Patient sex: M
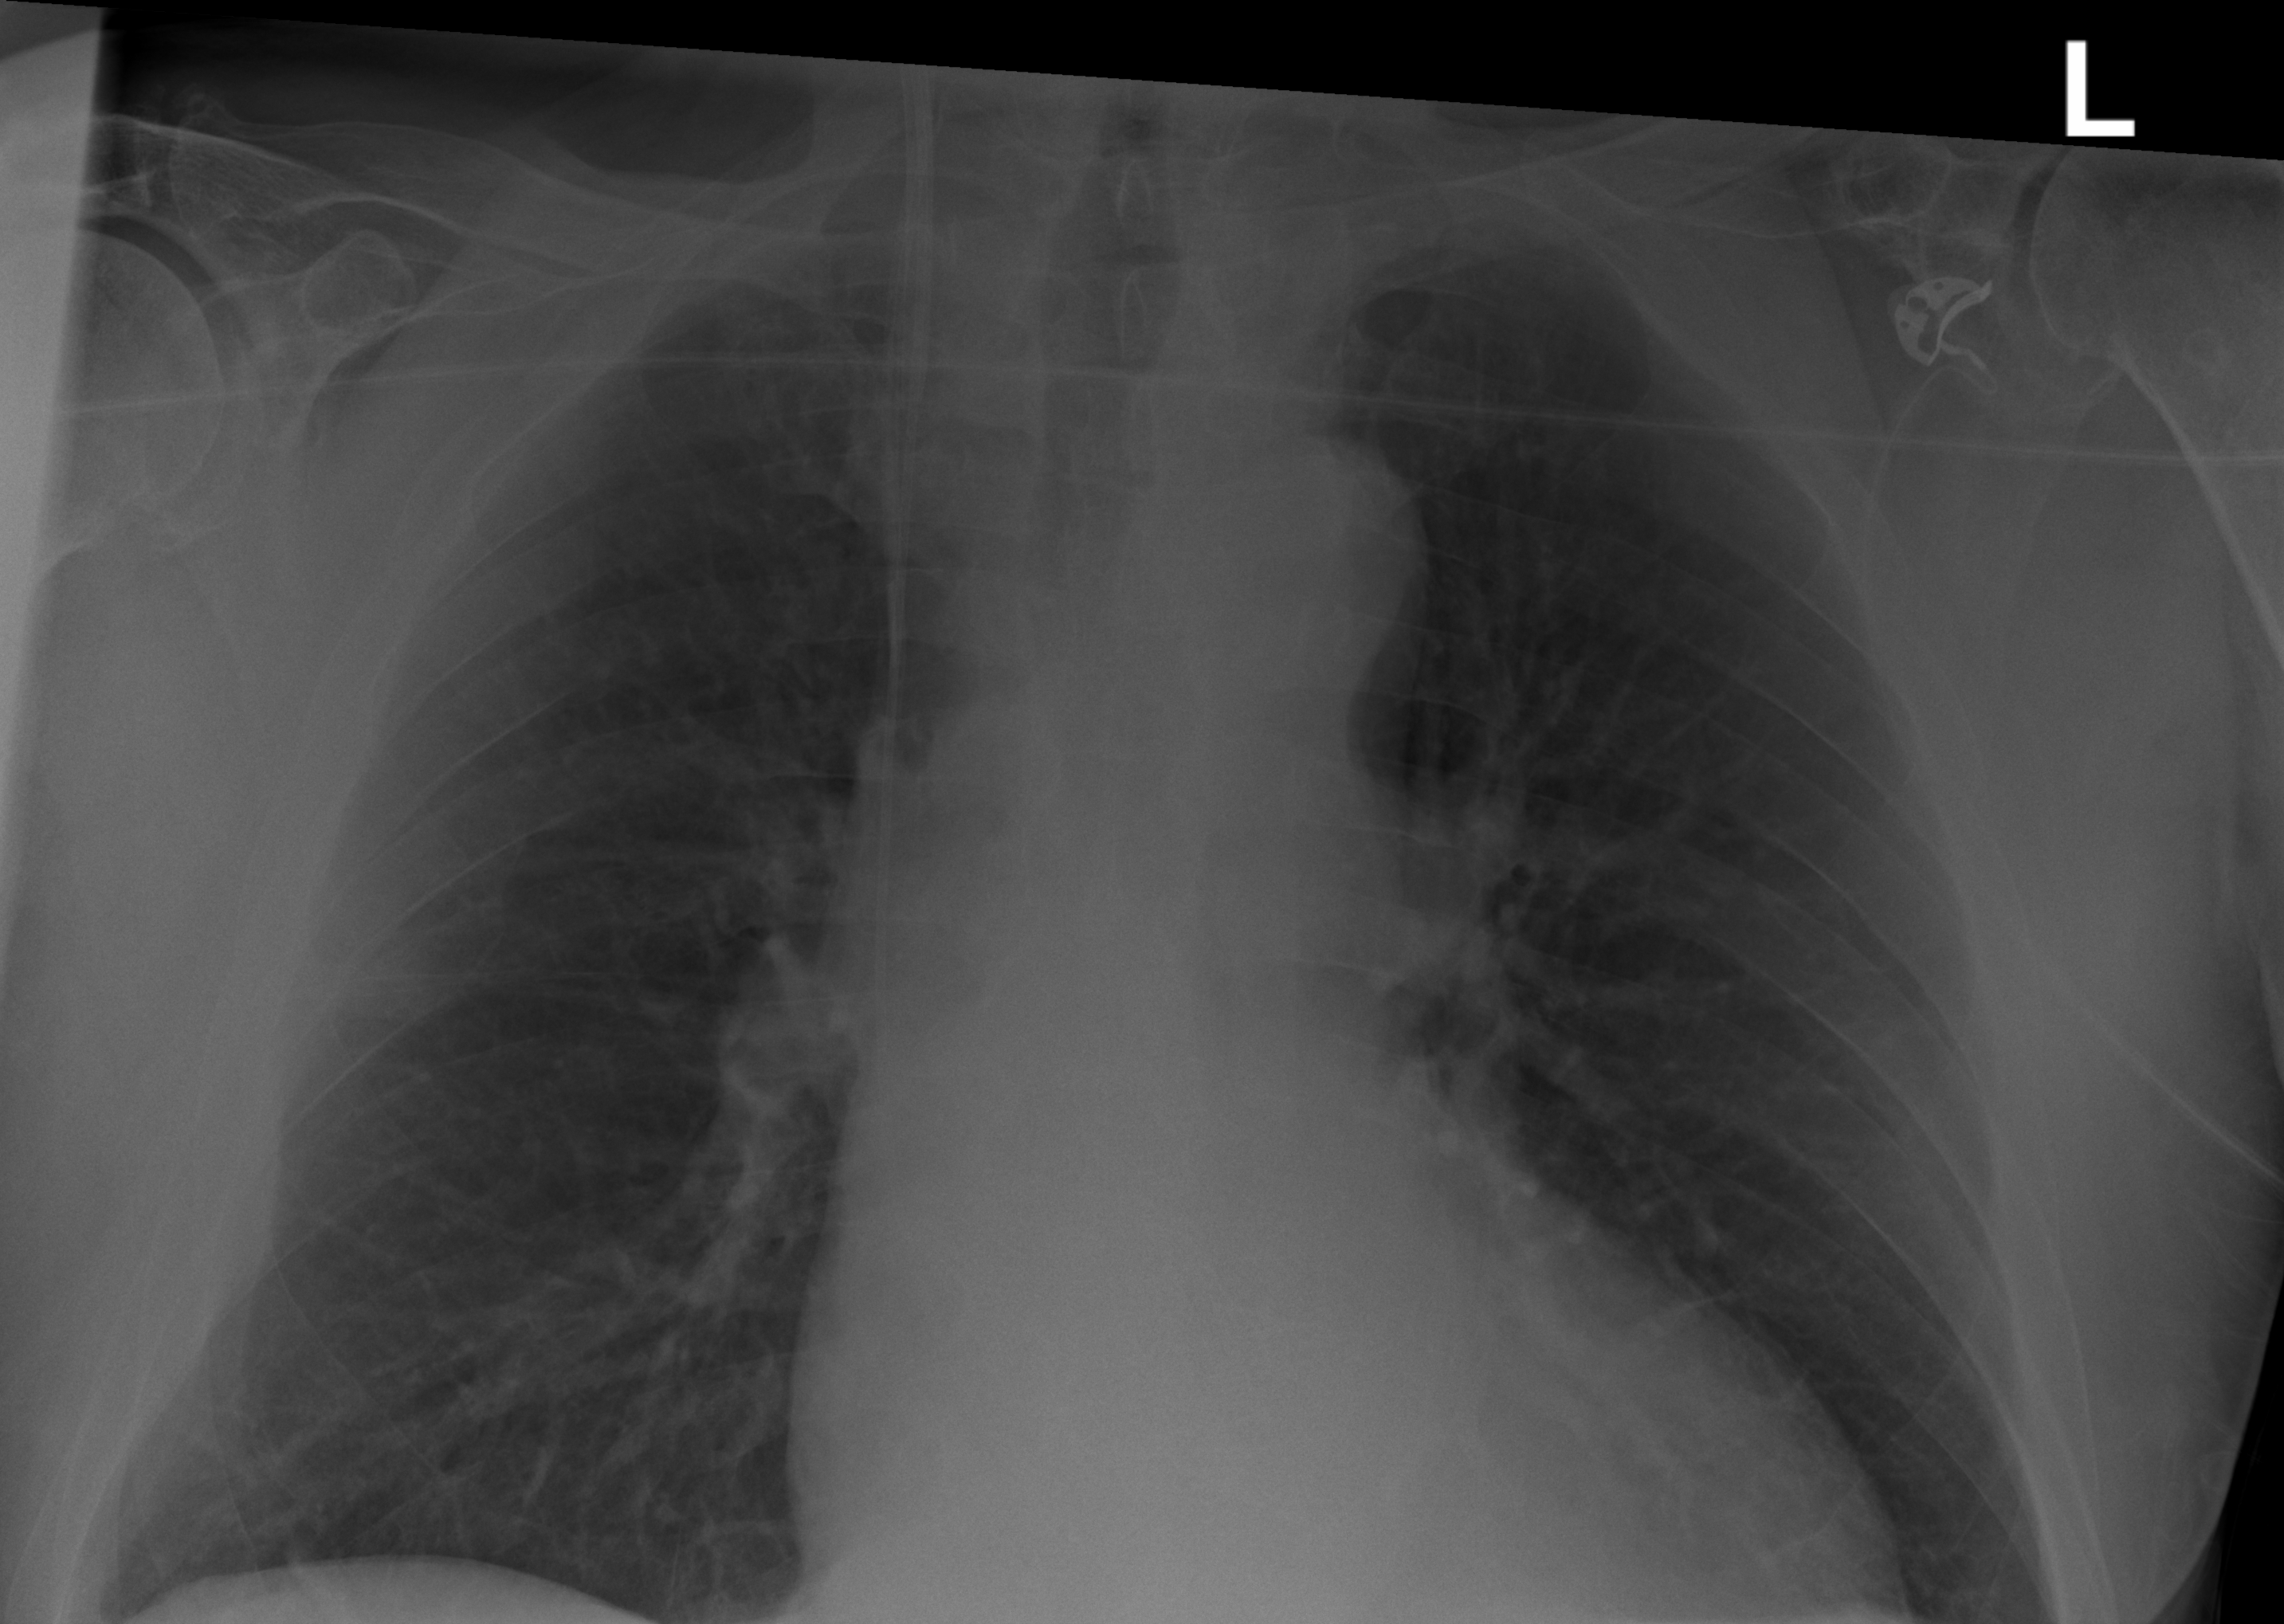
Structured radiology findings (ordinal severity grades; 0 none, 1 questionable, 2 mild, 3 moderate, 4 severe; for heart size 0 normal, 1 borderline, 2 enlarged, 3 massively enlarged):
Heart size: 1
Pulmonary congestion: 2
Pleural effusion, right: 0
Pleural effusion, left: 0
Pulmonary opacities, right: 0
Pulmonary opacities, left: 0
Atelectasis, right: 0
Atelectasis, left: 0